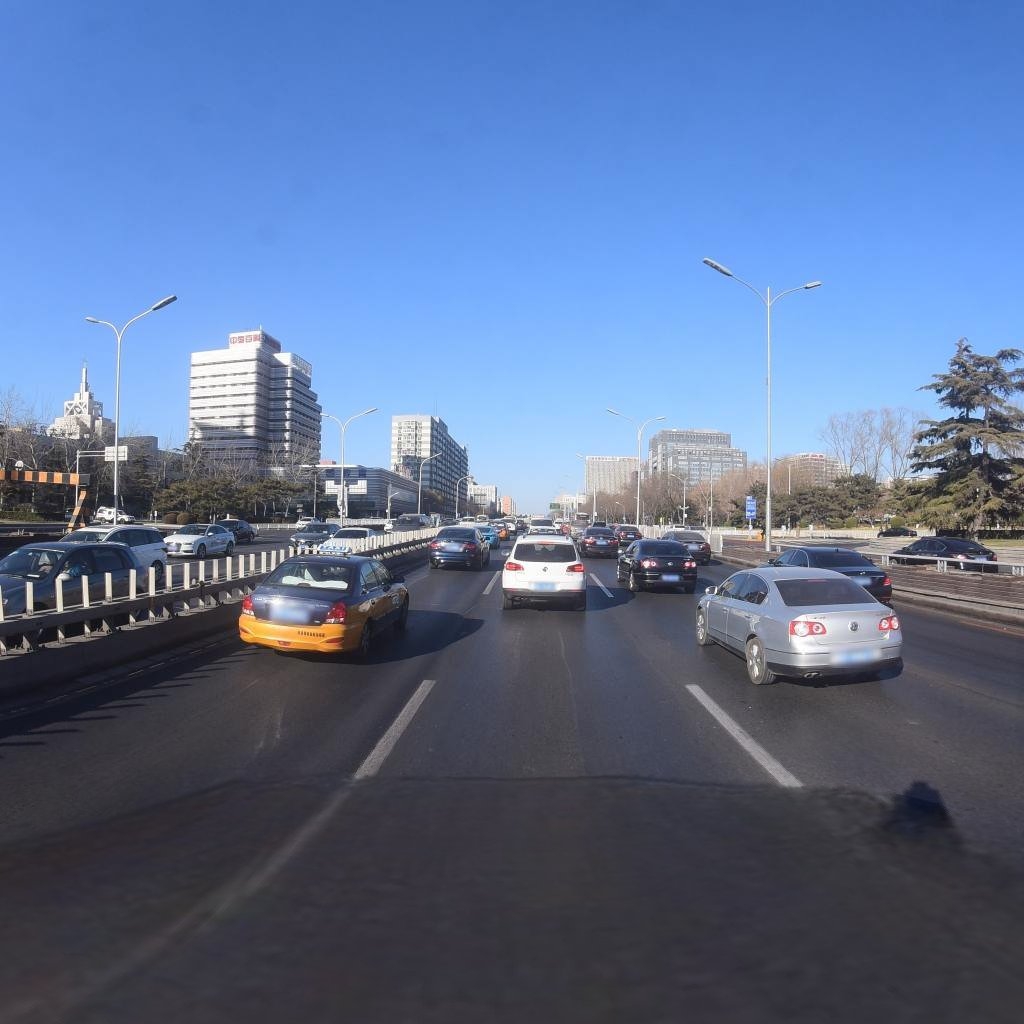
Region: Xicheng
Road damage annotations: longitudinal patch